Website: home-depot
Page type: review-order
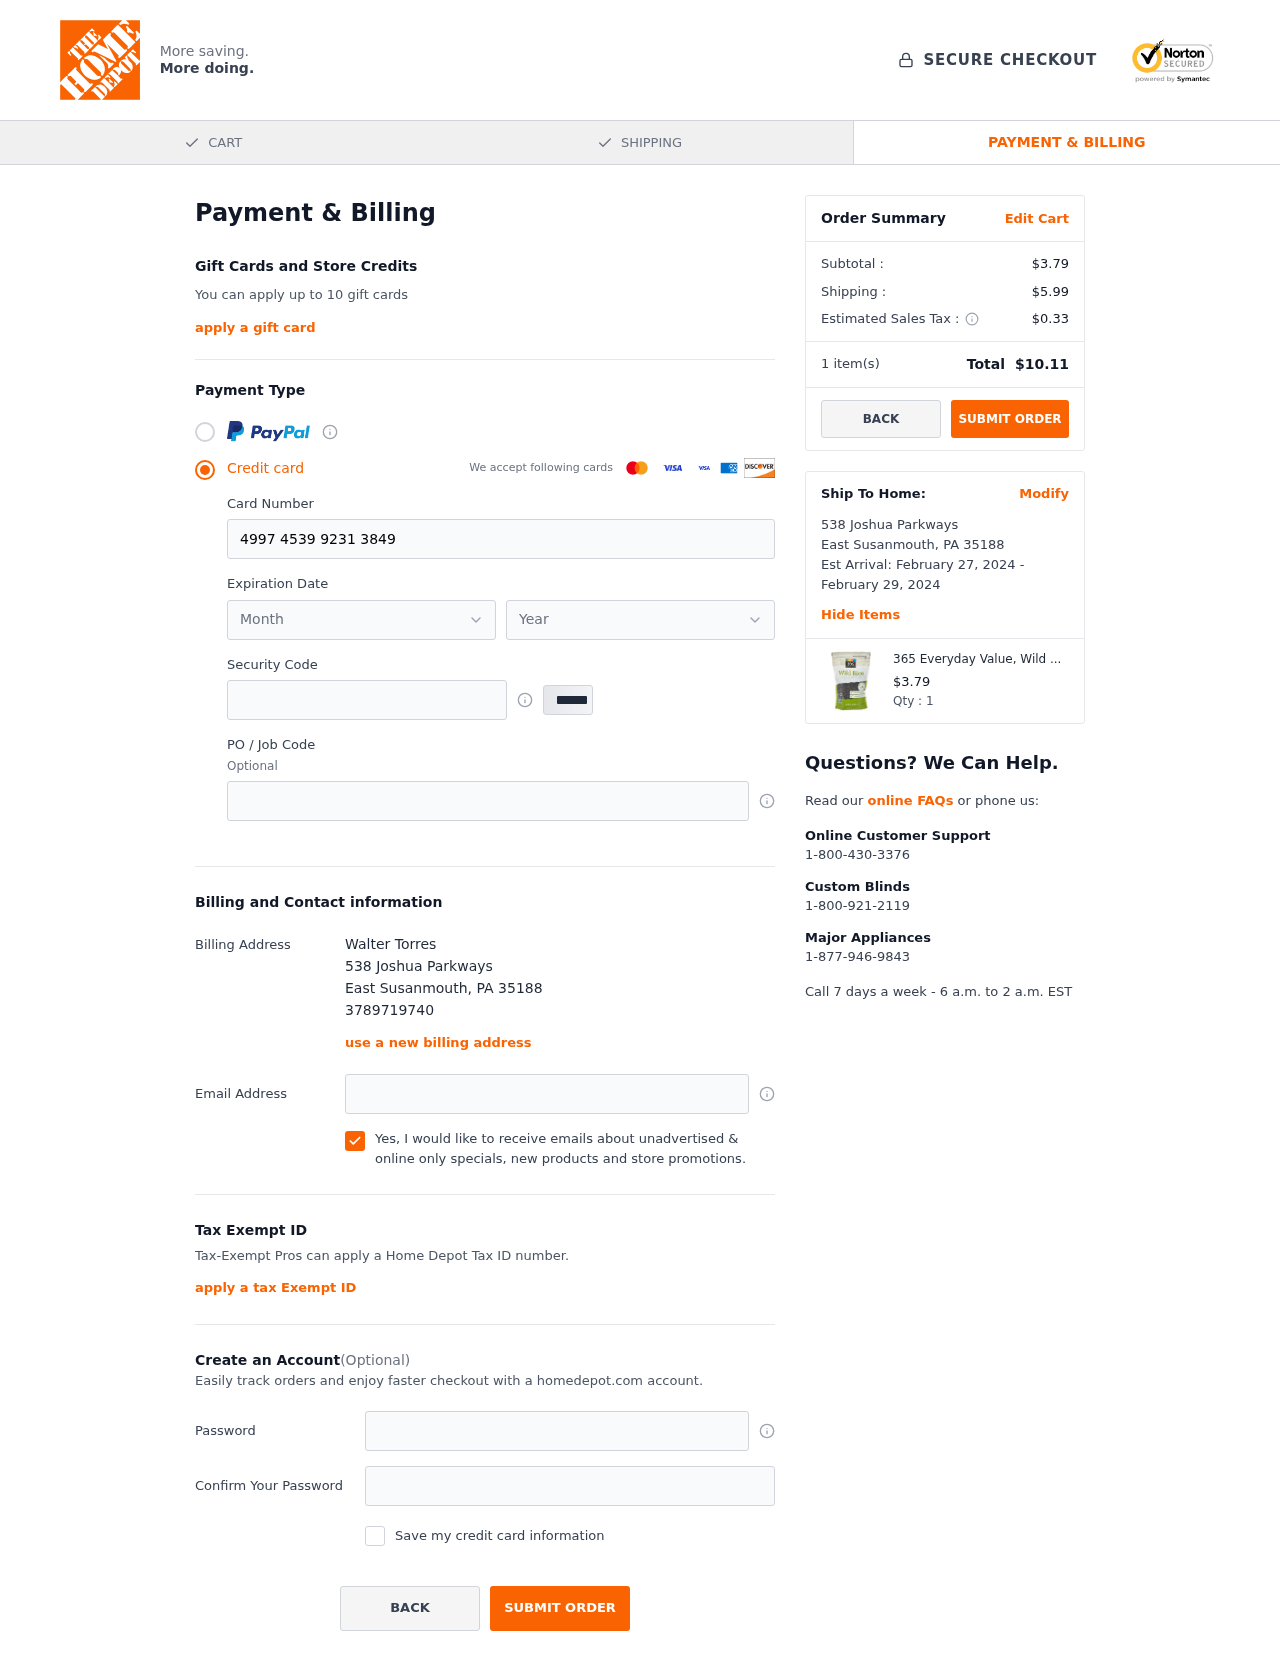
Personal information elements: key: PII_CARD_EXPIRY_MONTH
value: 02
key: PII_CARD_EXPIRY_YEAR
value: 26
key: PII_CITY
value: East Susanmouth
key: PII_FULLNAME
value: Walter Torres
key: PII_PHONE
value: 3789719740
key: PII_POSTCODE
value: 35188
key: PII_STATE_ABBR
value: PA
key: PII_STREET
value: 538 Joshua Parkways
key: PII_CARD_NUMBER
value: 4997 4539 9231 3849
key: PII_CARD_CVV
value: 698
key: PII_JOB_CODE
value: J655101
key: PII_EMAIL
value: walter_torres@yahoo.com
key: PII_POSTCODE_FULL
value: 35188
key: PII_POSTCODE_NUMERIC
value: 35188
Product elements: key: PRODUCT1_NAME
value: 365 Everyday Value, Wild Rice, 14 oz
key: PRODUCT1_PRICE
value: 3.79
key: PRODUCT1_QUANTITY
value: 1
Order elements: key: ORDER_SUBTOTAL
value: $3.79
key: ORDER_SHIPPING_COST
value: $5.99
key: ORDER_TAX
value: $0.33
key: ORDER_NUM_ITEMS
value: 1
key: ORDER_TOTAL
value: $10.11
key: ORDER_SHIPPING_DATE
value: February 27, 2024
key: ORDER_DELIVERY_DATE
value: February 29, 2024